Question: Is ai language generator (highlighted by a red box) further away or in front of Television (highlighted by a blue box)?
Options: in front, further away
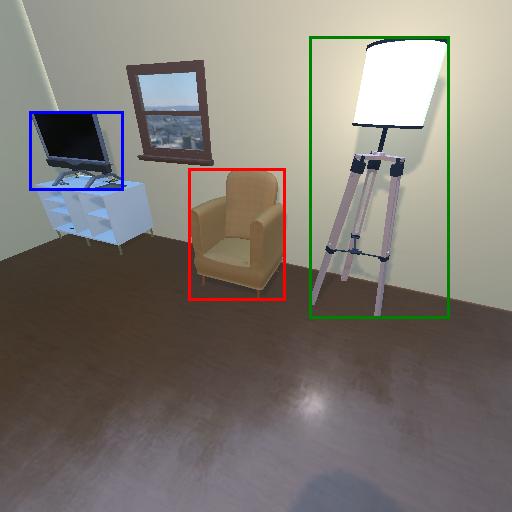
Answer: in front